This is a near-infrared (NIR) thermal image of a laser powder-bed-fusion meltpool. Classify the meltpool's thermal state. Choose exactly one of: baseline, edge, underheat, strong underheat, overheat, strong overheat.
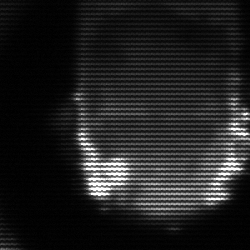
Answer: baseline